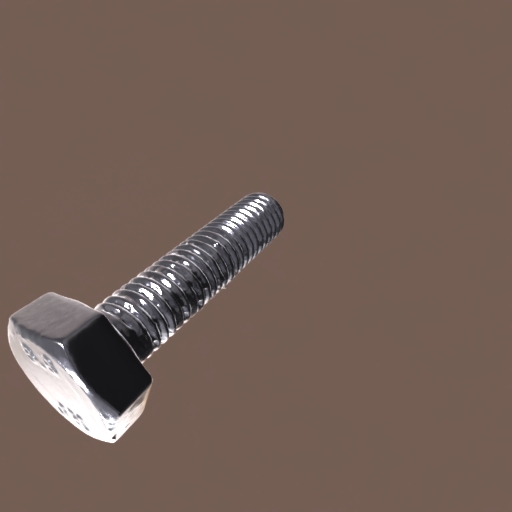
Label: bolt